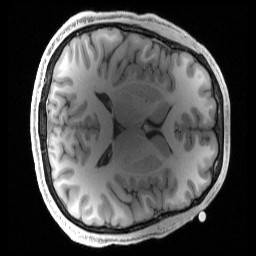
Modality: T1w
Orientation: axial
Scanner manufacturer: siemens
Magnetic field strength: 3 T
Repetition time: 2.4 s
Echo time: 0.00222 s